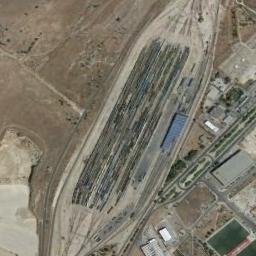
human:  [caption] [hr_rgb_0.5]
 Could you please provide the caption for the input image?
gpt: Several buildings are beside the railway station .

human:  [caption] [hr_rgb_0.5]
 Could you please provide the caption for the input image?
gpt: The railway station has lots of railways and trains and the wasteland is next to the railway station .

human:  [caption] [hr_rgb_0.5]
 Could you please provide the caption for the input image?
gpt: There is a fully equipped railway station in the suburbs .

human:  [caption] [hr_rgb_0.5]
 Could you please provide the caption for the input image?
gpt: The railway station is on the bare land next to some buildings .

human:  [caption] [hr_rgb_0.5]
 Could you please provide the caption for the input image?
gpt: There are brown bare land around the railway station .